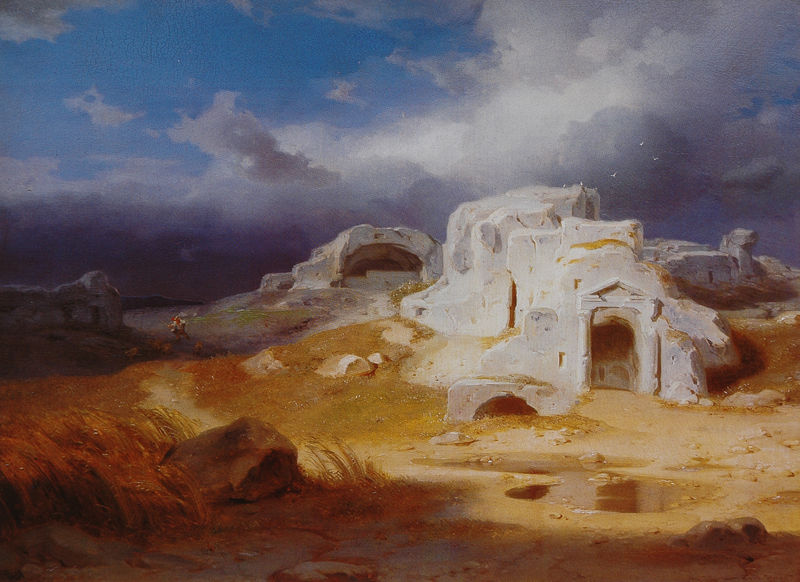
Titel: Syrakus - Archimedes' Grabmal
Künstler: Carl Rottmann
Standort: Berchtesgaden
Institution: Schloßmuseum
Schlagwörter: berg, blau, dunkel, felsen, gemälde, gewitter, himmel, mann, meer, schatten, wasser, weiß, wolken, fluss, gelb, landschaft, menschen, ocker, sand, see, stadt, abend, braun, grau, licht, marmor, nacht, orange, strasse, säule, säulen, tür, gebäude, gras, haus, rot, weg, wolke, beige, malerei, wand, architektur, mensch, stein, steine, bach, erde, gräser, halme, horizont, häuser, hügel, natur, spiegelung, vögel, wind, einsam, sonne, boden, figur, pflanzen, höhle, tal, hellblau, küste, pfütze, strand, düster, bogen, trocken, berge, dünen, einschnitt, fels, gebirge, sahara, wüste, dorf, giebel, mauer, violett, geröll, hütten, pilaster, rundbogen, romantik, sturm, stimmung, tor, klippe, regen, bögen, oase, wände, eingang, eingänge, arkade, ruine, gewölbe, antike, orient, torbogen, spaziergang, heiss, höhlen, ruinen, dreiecksgiebel, gemäuer, portal, himme, bewachsen, grab, jesus, mauern, romantisch, tümpel, giebelfeld, portikus, antik, hölle, rotbraun, ölskizze, griechenland, tempel, konche, niesche, hirte, el greco, verschüttet, bauten, verfallen, monument, gekalkt, wölbung, nieschen, konchen, conchen, wüstensand, lehmbauten, ruinenstadt, emsch, wölbungen, lake, sant, wasserloch, steiin, weiße stadt, einsamer mensch, felsgebäude, höllen, leke